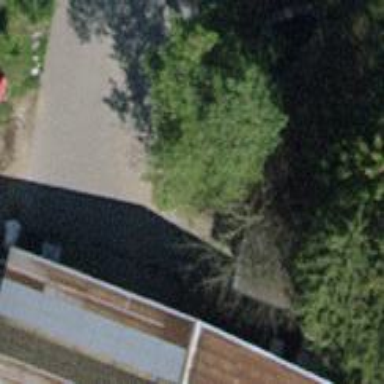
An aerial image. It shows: Needle-leaved tree in nature.